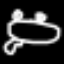
Label: frog